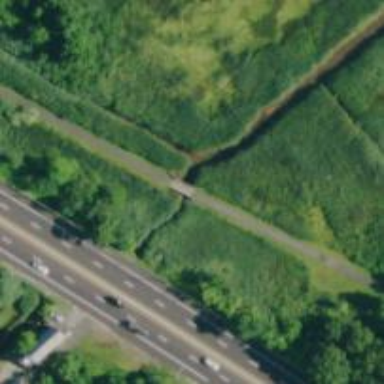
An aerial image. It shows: Abandoned railway bridge over cycleway road.